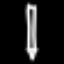
Label: pencil